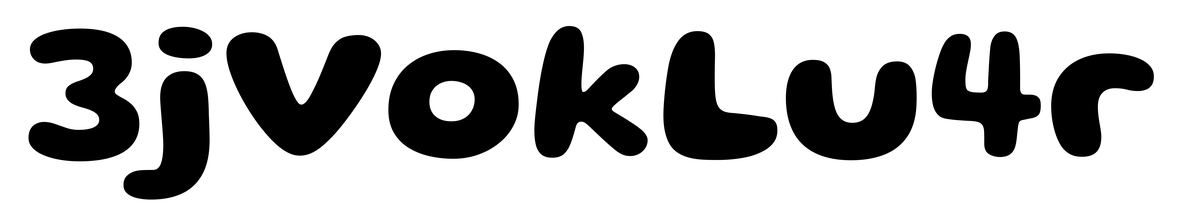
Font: Gluten_Bold